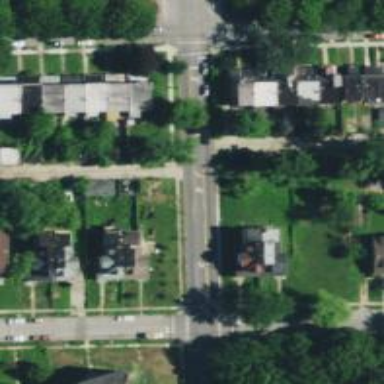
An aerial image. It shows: Alley classified as service road.